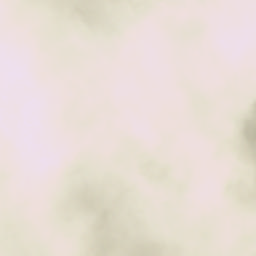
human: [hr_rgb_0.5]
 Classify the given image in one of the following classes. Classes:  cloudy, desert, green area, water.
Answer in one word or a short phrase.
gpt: cloudy